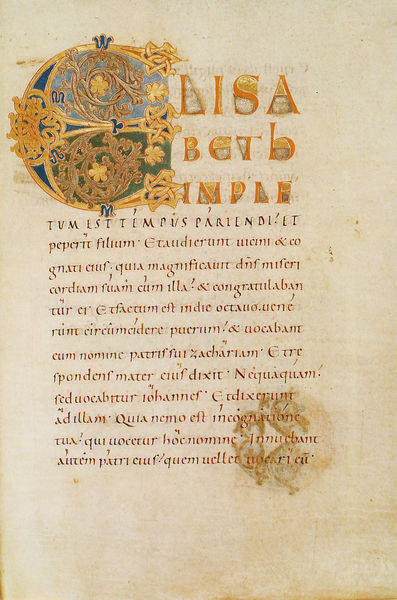
Titel: Sakramentar - Fragment und Evangelistar
Standort: Herkunftsort: Reichenau (EU - D - BW); Herkunftsort: Corvey (EU - D - Nds)
Institution: Leipzig, Universitätbibliothek
Schlagwörter: blau, grün, schwarz, ornament, gold, blatt, schrift, ornamente, buch, seite, buchstaben, schriftstück, urkunde, handschrift, latein, kapitälchen, altertum, gesetz, kodex, iniziale, est, e, zierbuchstabe, elisa